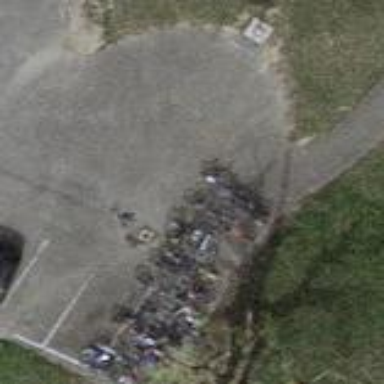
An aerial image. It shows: Bicycle parking facility.